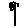
Label: flower